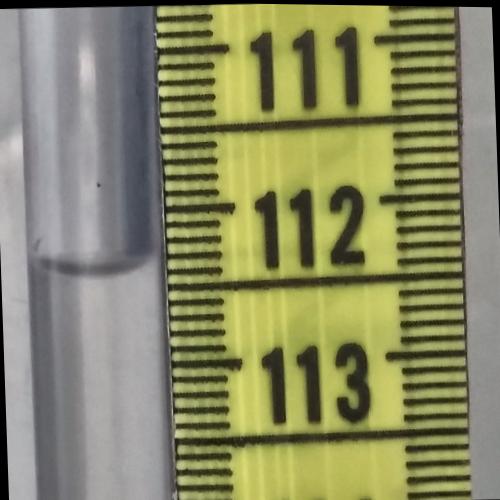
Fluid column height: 112.3 cm